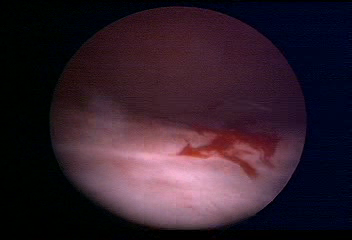
Modality: WLC
Class: Normal mucosa
Bladder cancer association: No